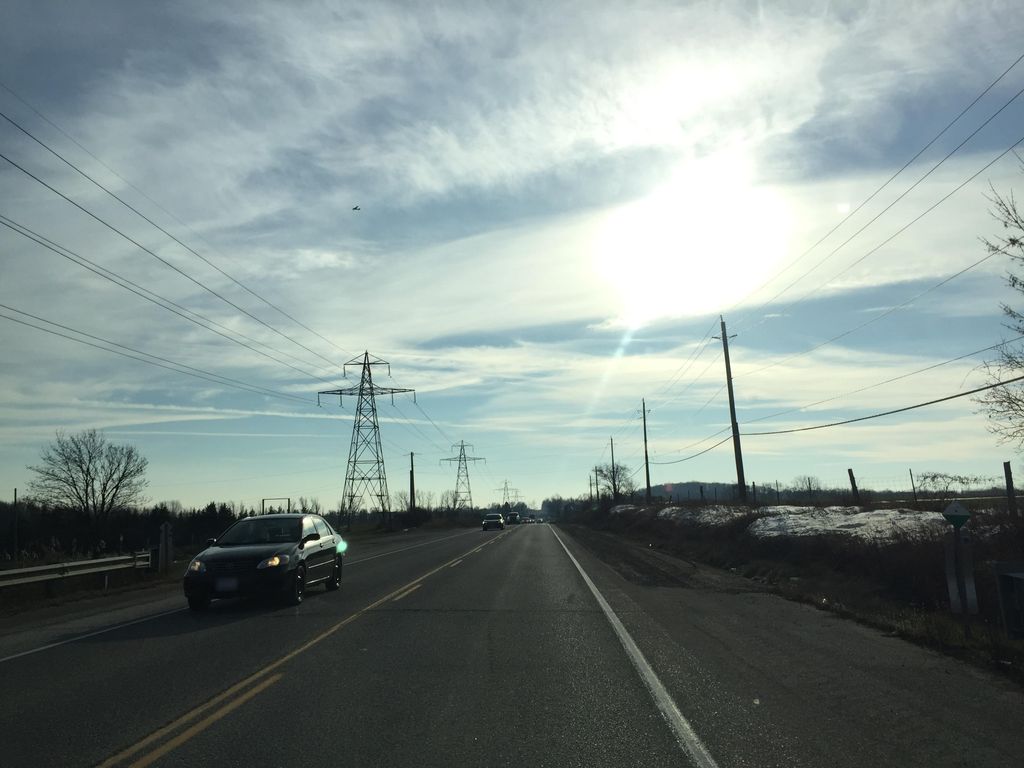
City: kitchener-waterloo